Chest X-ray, PA view. Patient: 64 years old, sex M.
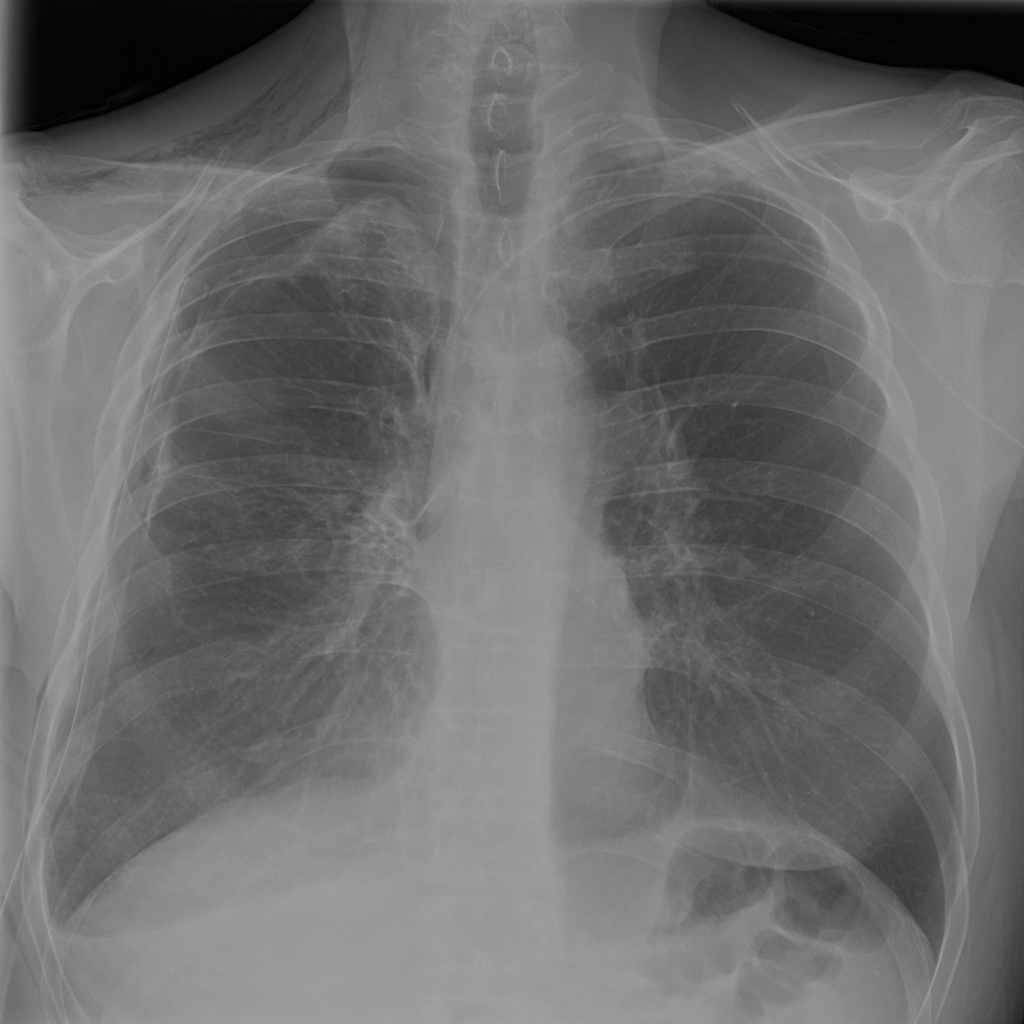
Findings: No Finding